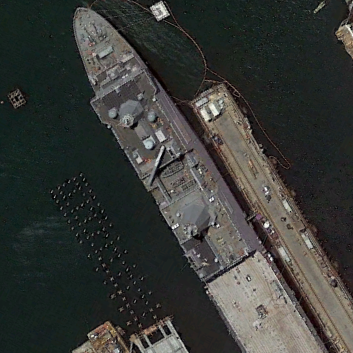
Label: combat